Question: I need little help. Here is the situation that I have. I have two columns in HTML form table design (table, tr and td elemnts). First column is populated dynamically according to doctors (29 doctors, 30 doctors, and etc, how the query returns, so dynamic) it depends {input type="text"}, in the second column there is a textbox field which I want to be stretched by height according to number of doctors in the first column. I did some coding and made it work in FF, Chrome but it needs to also work in IE8, so I am confused and searching for better approach .
Here is the code, please help me out so It looks nice and works.
'''
<?php
echo "<h3 style='color:maroon'>... Please fill in the data for XRAY EXPECTED READS & XRAY UNIT READS...</h3>";
echo "<br/><br/>";
echo "<table border='1'>";
echo
"<tr>
<td style='width:168px'><b>Radiologist</b></td>
<td><b>XRAY EXPECTED READS</b></td>
</tr>";
//echo "<tr></tr>";
foreach ($rad_ln as $k => $rl)
{
echo "<tr>";
/*Rads*/
echo "<td>";
echo "<select name='rs_$k' id='rs_$k' style='width:168px'>";
echo sprintf('<option value="%s">%s</option>',$rl->rad_id,$rl->rad_last_name);
echo "</select>";
echo "</td>";
if($i == 0)
{
//Expected unit reads
echo "<td id='xray_expected_td' rowspan='" . count((array)$rad_ln) . "'>";;
echo '<textarea class="pf_update_xray_unit_reads_data" name="xray_expected_reads_data" id="xray_expected_reads_data"></textarea>';
echo "</td>";
}
echo "</tr>";
$i++;
}
echo "</table>";
echo "<br/><br/>";
?>
'''
Here is also the image of the problem...

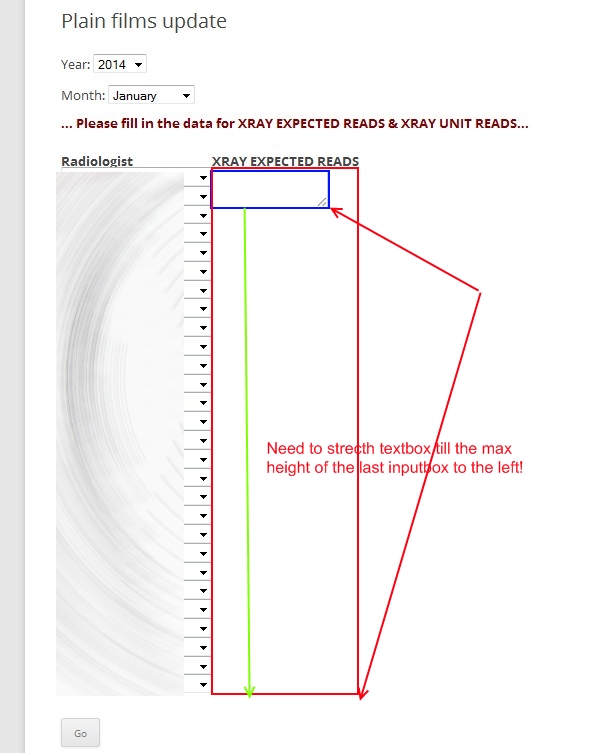
Answer: I played it more around it and took some pieces from Superdrac and <URL>
Here is my code that is test and it works:
'''
var height_last_element_rads = $('select[name^="rs"]:last').offset().top;
var height_first_element_rads = $('select[name^="rs"]:first').offset().top;
var height_text_area = height_last_element_rads - height_first_element_rads;
$('#xray_expected_reads_data').height( height_text_area );
'''
1. Basically offset gives us top from the top of the screen;
2. Then we take offset top from first element and last element
3. Subtract those two offsets we get.
4. Add result value as height for textarea
Here are also the images: